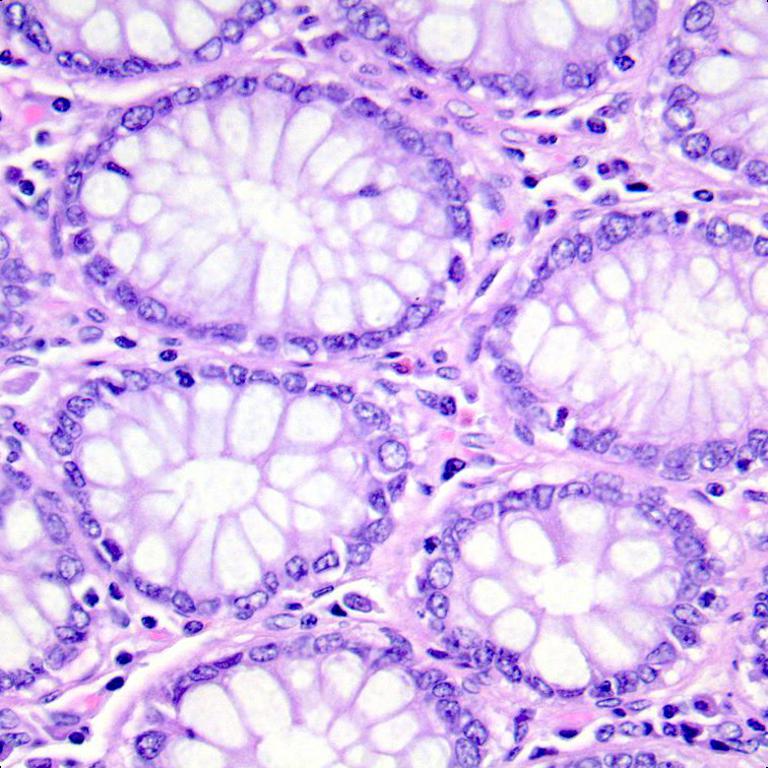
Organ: colon
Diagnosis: benign